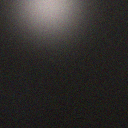
Screen state: off